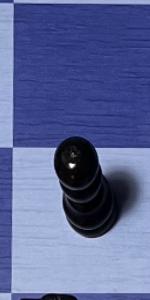
Label: Pawn_Black